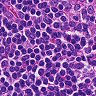
Metastatic tissue present: no